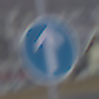
Verkehrszeichen: VorgeschriebeneFahrtrichtungGeradeaus
Umgebung: Outdoor, Beach
Tageszeit: SunriseSunset
Wetter: Overcast
Licht: Natural
Jahreszeit: NotSpecified
Kontrast: LowContrast